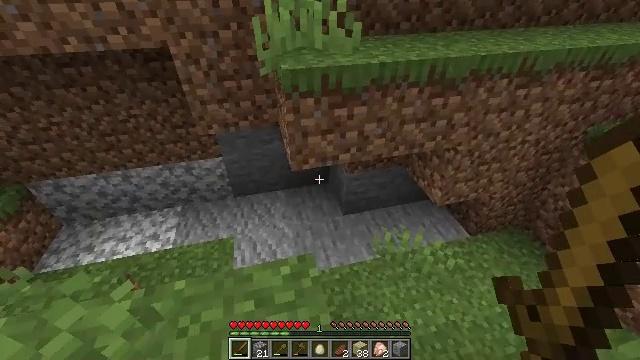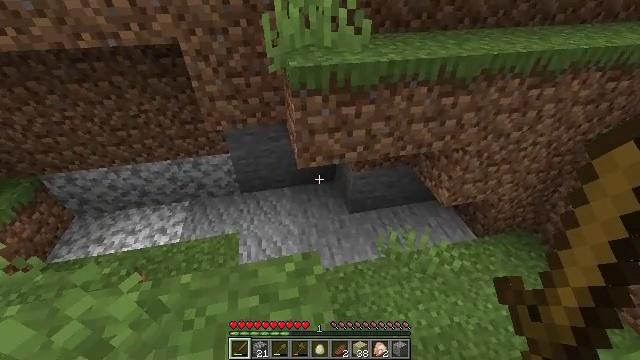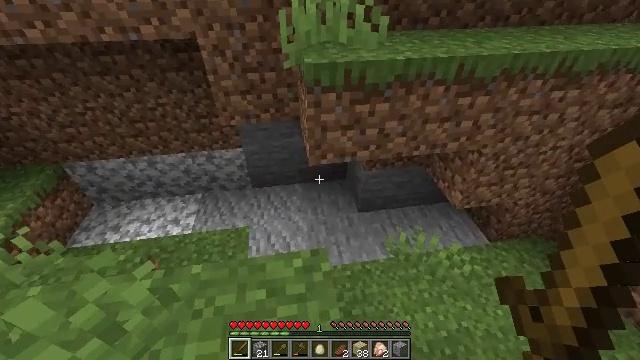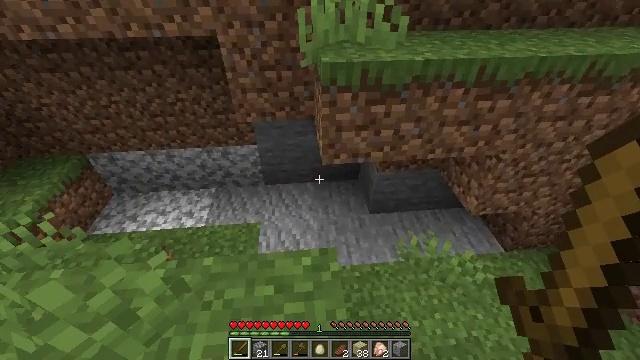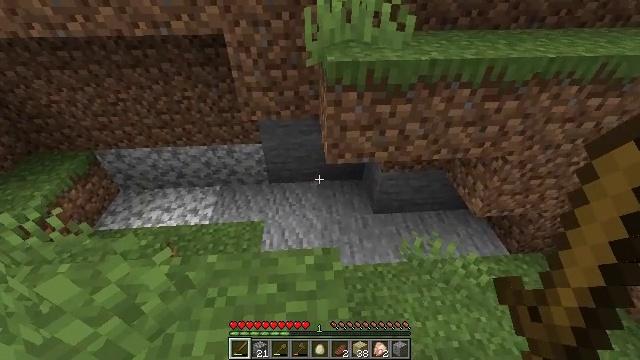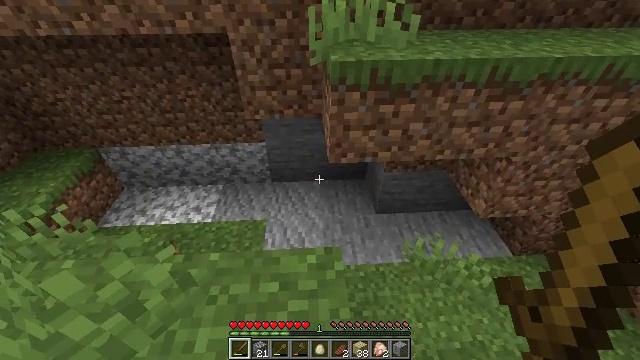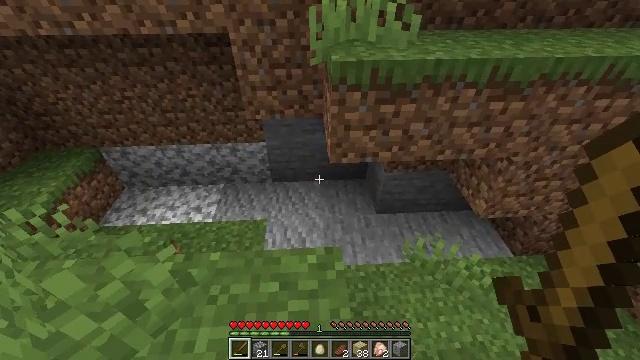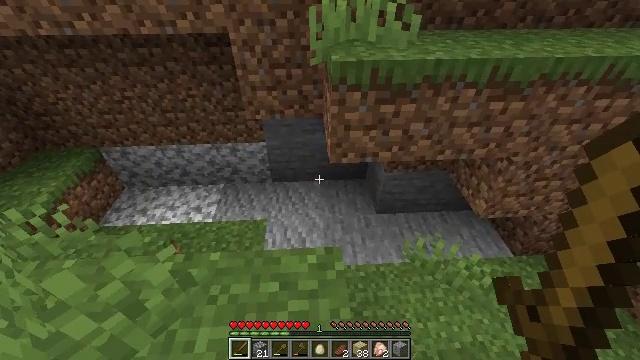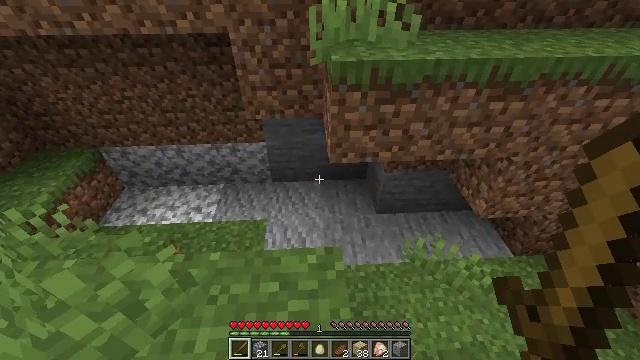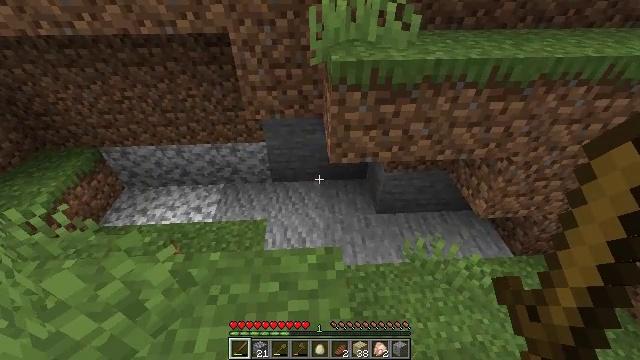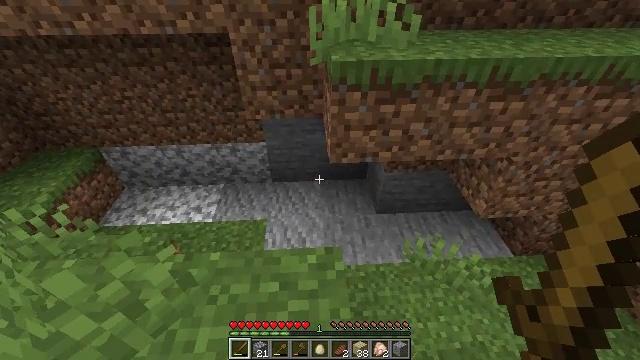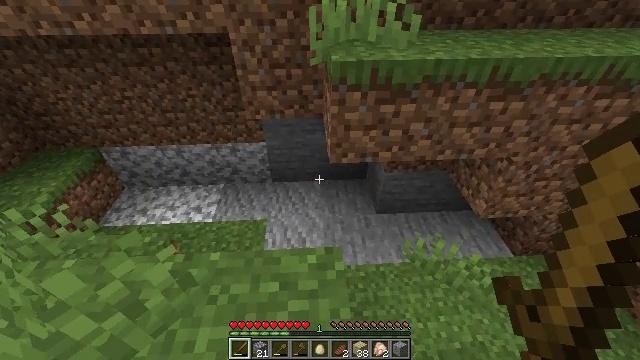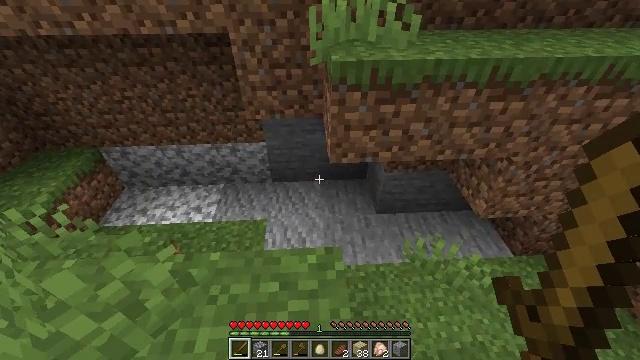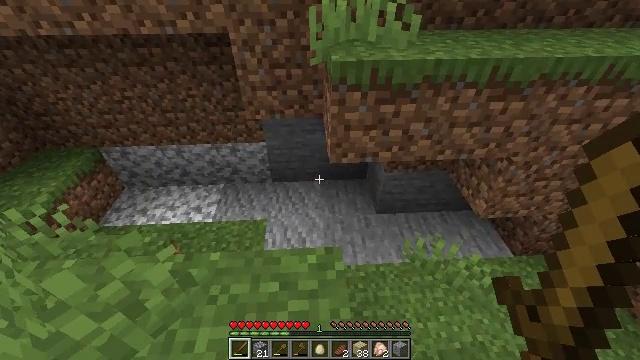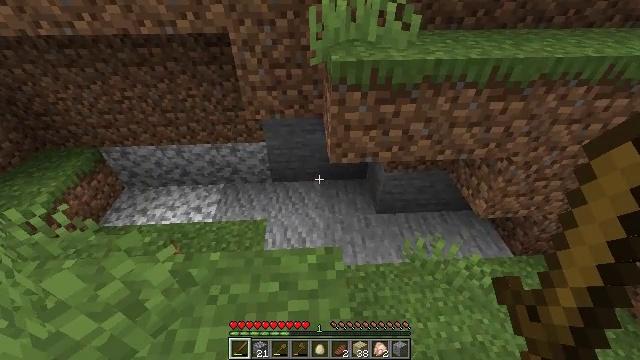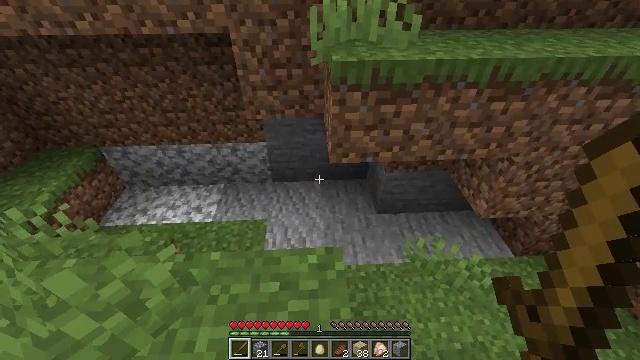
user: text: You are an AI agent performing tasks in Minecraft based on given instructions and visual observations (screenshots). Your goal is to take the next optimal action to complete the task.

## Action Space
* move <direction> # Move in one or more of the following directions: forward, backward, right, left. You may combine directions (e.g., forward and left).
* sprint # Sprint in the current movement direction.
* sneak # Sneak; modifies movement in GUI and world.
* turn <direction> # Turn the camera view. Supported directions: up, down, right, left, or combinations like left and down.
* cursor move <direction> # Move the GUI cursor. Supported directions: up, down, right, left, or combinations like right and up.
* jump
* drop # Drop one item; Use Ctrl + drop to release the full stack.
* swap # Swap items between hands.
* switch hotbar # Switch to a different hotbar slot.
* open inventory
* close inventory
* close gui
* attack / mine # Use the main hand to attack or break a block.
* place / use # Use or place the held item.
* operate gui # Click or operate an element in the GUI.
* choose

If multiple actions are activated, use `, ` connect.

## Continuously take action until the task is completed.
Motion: motion action
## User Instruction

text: Remove birch leaves from trees.
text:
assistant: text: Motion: turn left
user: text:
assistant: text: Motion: turn left
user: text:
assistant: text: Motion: turn left
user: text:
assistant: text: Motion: turn left
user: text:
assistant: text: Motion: no_op
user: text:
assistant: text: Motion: no_op
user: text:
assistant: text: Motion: no_op
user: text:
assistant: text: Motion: no_op
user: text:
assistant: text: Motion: no_op
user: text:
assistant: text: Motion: no_op
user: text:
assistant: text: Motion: no_op
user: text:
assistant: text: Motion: no_op
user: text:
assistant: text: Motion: no_op
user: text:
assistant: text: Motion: no_op
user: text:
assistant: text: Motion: no_op
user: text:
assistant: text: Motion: turn left
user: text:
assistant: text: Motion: turn left and up
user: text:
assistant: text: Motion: turn left and up
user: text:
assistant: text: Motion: turn left and up
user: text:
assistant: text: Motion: turn left
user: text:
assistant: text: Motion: no_op
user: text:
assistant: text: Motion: no_op
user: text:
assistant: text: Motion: no_op
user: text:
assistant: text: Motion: no_op
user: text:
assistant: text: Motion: no_op
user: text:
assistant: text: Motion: turn left
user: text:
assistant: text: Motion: turn left and up
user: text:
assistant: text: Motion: turn left and up
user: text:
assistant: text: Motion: turn left and up
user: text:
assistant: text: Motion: turn left and up